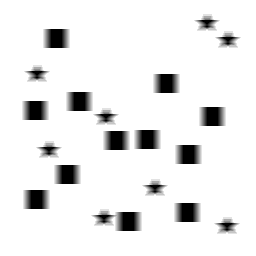
Squares: 12
Triangles: 0
Stars: 8
Total shapes: 20